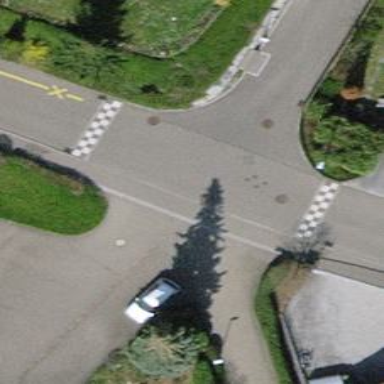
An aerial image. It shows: Table-style traffic calming feature.